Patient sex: F
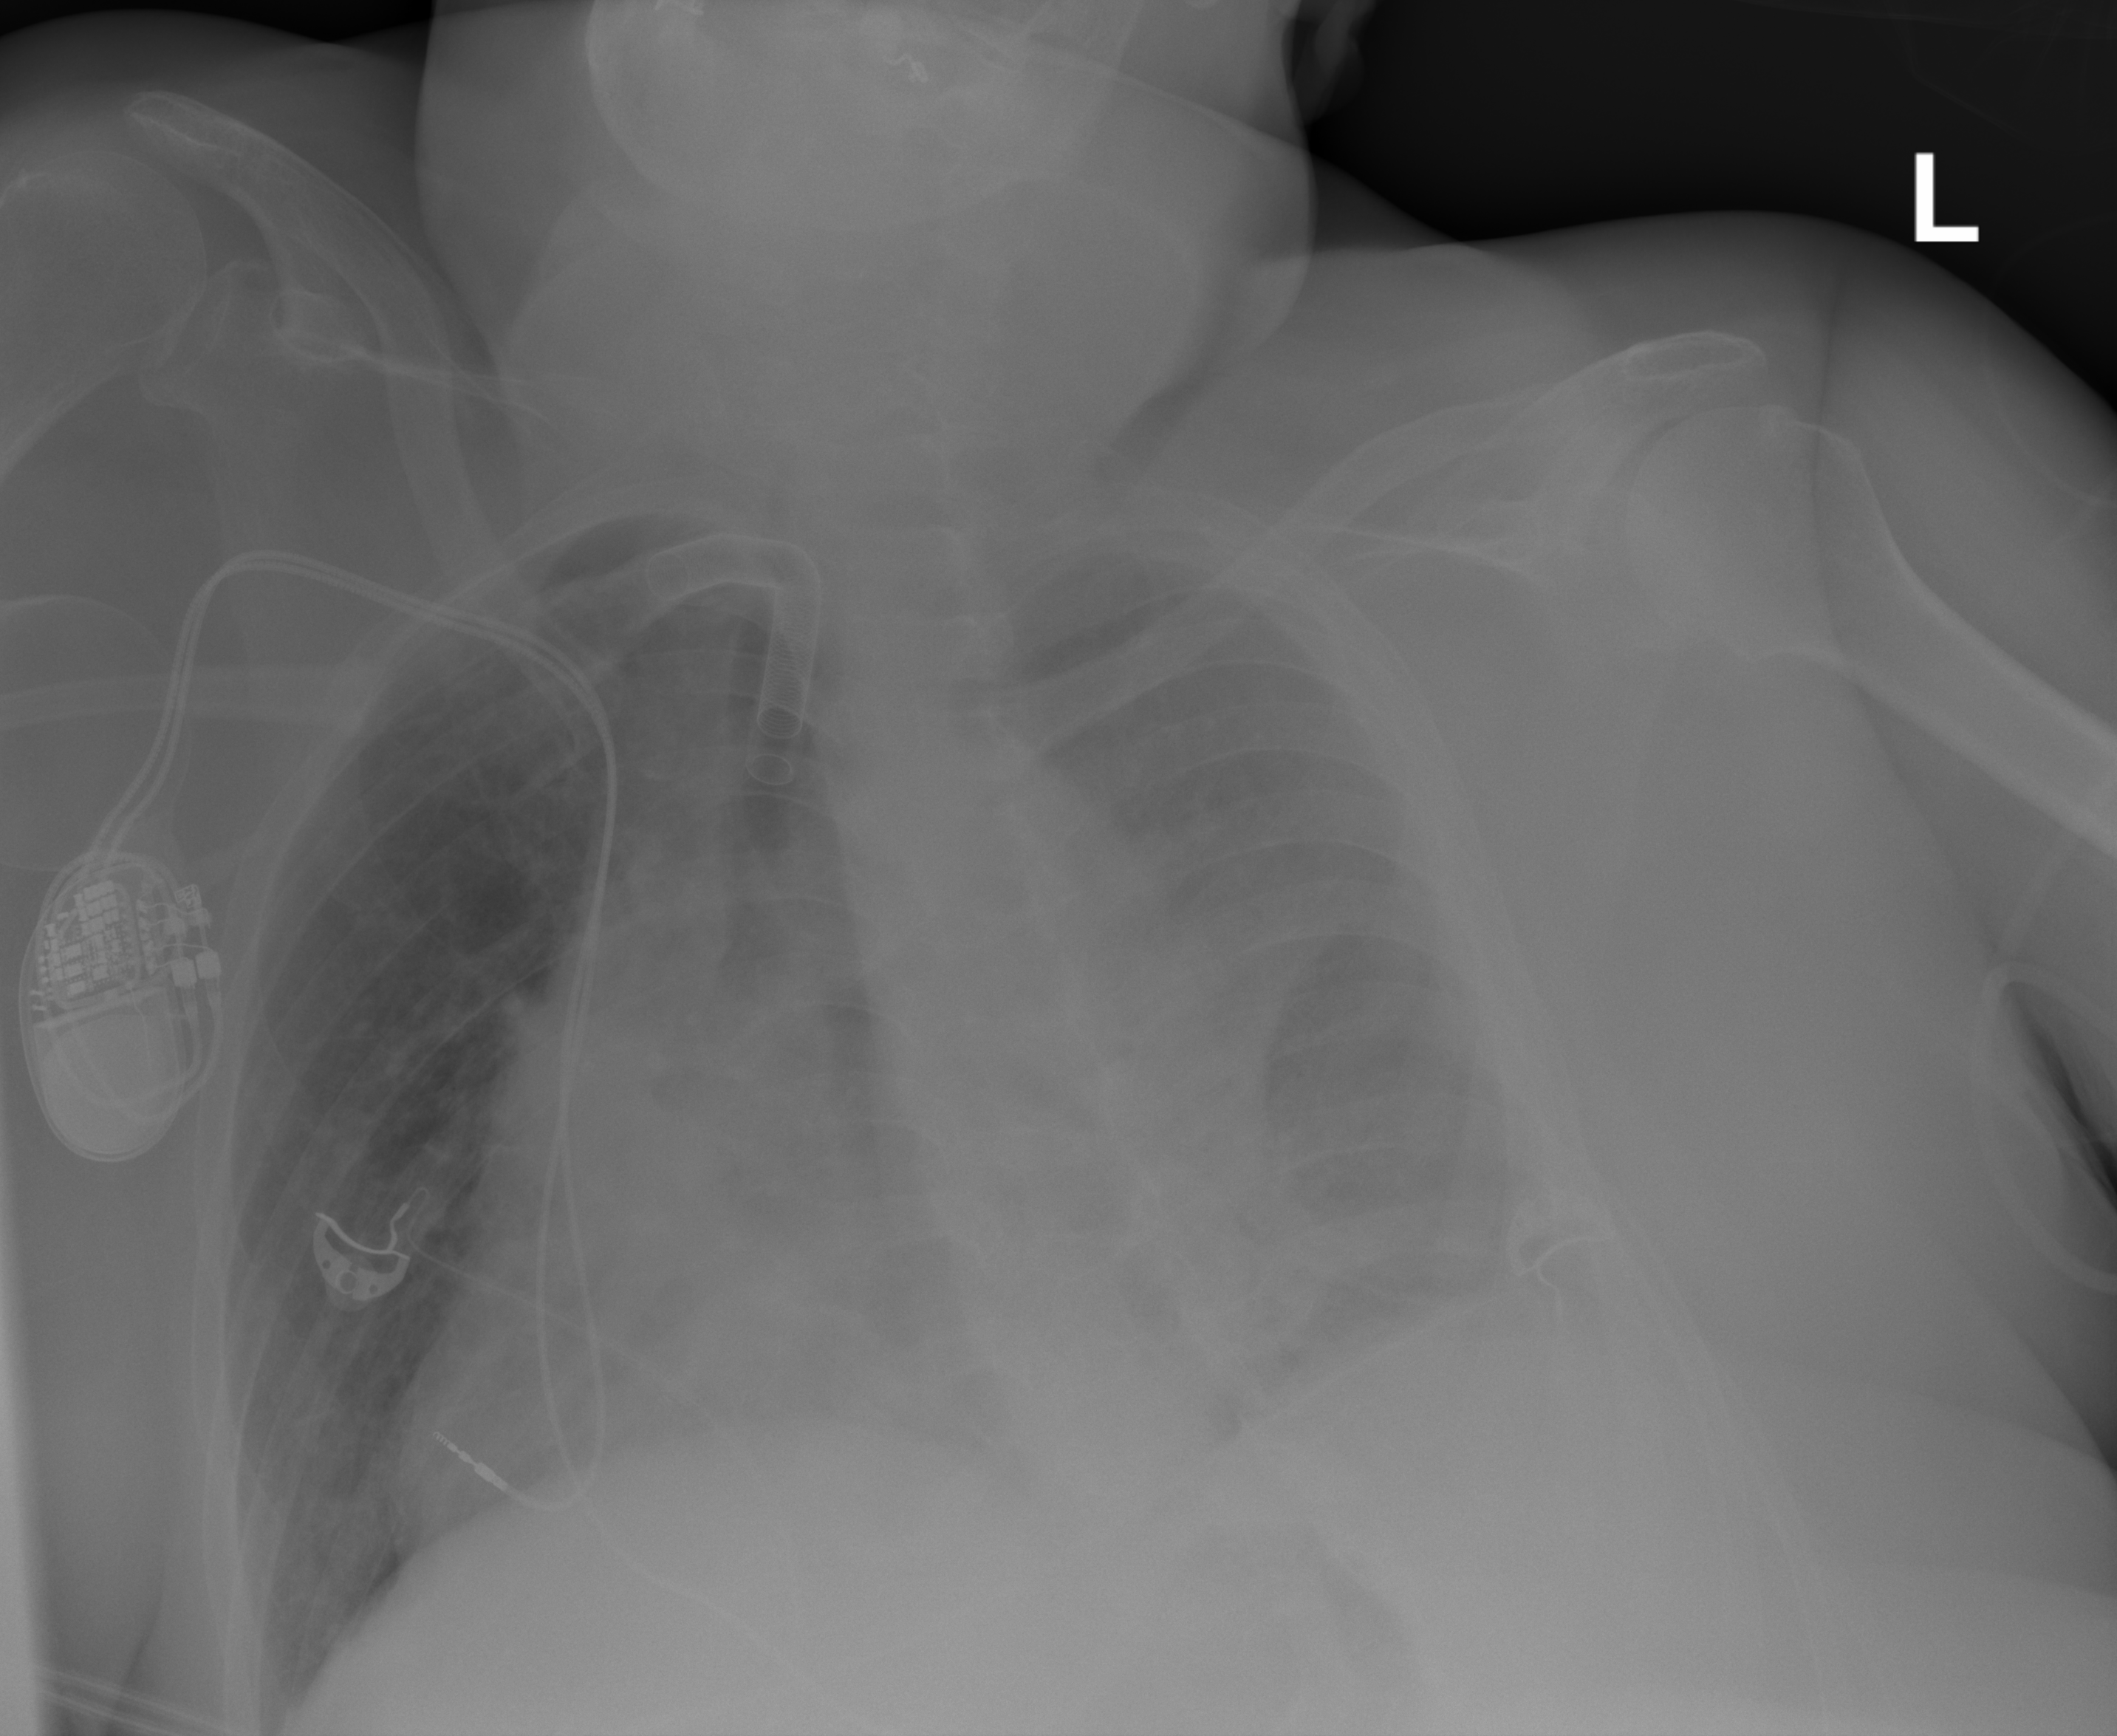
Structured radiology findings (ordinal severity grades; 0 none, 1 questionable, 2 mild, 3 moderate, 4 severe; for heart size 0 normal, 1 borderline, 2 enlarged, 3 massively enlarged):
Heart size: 2
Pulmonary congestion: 2
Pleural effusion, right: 0
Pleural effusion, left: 4
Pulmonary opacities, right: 1
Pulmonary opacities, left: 1
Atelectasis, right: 0
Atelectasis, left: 2